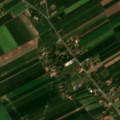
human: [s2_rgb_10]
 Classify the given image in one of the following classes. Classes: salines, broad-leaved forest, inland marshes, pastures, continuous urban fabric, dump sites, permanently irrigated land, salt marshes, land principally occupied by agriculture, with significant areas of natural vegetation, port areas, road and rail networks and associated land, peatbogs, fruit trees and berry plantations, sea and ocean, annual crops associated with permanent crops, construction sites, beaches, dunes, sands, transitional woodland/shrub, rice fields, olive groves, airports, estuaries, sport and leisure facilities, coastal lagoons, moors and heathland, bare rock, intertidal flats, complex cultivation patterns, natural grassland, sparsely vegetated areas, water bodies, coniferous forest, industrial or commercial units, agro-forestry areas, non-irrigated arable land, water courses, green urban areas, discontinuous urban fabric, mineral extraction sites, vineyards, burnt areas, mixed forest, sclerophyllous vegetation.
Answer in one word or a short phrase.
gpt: discontinuous urban fabric, non-irrigated arable land, complex cultivation patterns